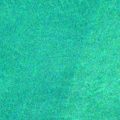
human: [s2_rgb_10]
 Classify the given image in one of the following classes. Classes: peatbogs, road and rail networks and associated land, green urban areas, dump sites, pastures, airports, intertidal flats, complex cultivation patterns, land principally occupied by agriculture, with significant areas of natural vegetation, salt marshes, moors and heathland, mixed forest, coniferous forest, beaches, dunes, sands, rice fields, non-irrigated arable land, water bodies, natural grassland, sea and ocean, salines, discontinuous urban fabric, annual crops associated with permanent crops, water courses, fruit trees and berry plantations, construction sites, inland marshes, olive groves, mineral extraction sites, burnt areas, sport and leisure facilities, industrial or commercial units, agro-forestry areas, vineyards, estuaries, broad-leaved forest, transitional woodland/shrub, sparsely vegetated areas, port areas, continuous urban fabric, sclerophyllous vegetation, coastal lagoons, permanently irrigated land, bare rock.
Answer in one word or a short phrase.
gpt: sea and ocean